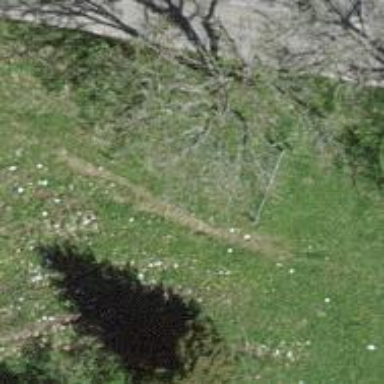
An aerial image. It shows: Path.